Field crop: maize
Growth stage: 2
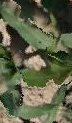
Species: maize